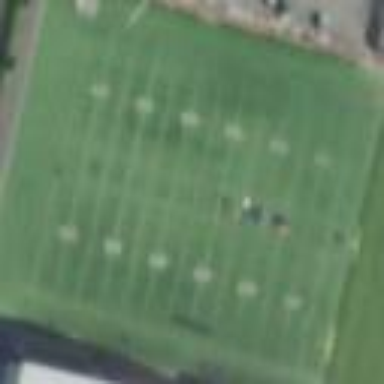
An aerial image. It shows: American football pitch for leisure and sport activities.